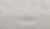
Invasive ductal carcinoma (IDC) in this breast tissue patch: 0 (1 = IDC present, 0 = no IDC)